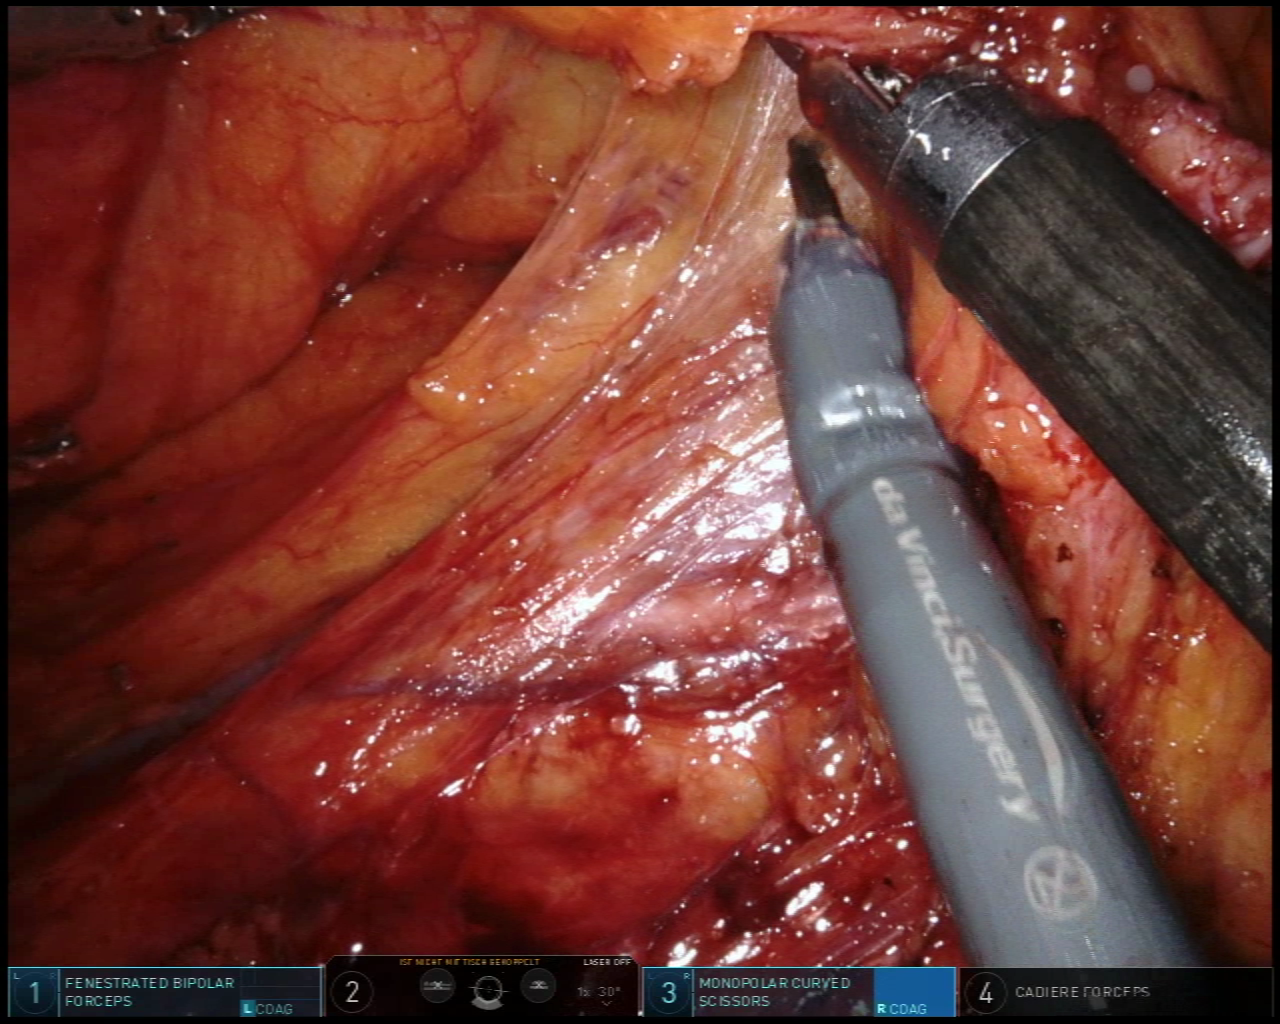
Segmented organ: ureter
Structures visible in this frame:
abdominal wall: no
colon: no
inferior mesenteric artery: no
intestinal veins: no
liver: no
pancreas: no
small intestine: no
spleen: no
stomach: no
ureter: yes
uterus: no
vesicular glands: no